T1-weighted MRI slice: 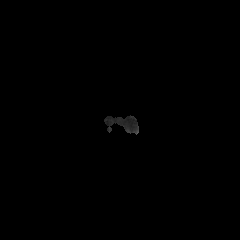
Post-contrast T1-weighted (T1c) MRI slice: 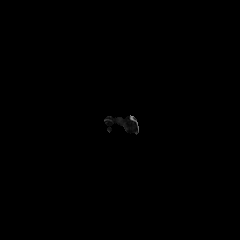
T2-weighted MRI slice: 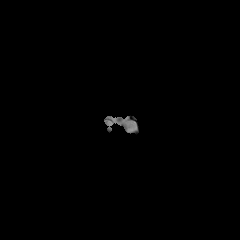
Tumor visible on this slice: no